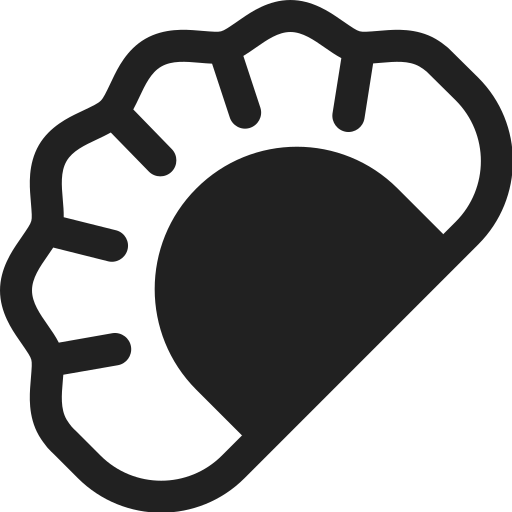
dumpling high contrast